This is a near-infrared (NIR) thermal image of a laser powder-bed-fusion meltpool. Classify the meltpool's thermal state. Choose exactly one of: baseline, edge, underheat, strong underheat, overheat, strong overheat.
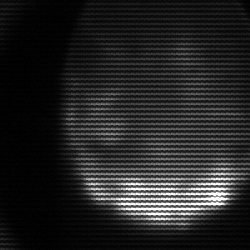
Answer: edge